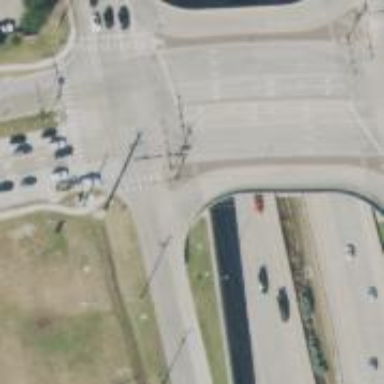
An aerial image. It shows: Secondary link road.